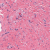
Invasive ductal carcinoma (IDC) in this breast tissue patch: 0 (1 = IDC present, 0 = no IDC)